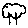
Label: tree